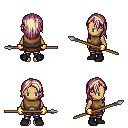
a pixel art fantasy rpg character, female body template, human, tanned skin, leather chest armor, metal pants, white blonde long hairstyle, gold gloves, black shoes, spear, four views (front, back, left, right), 2x2 character sprite sheet, small pixel art, hard edges, no anti-aliasing